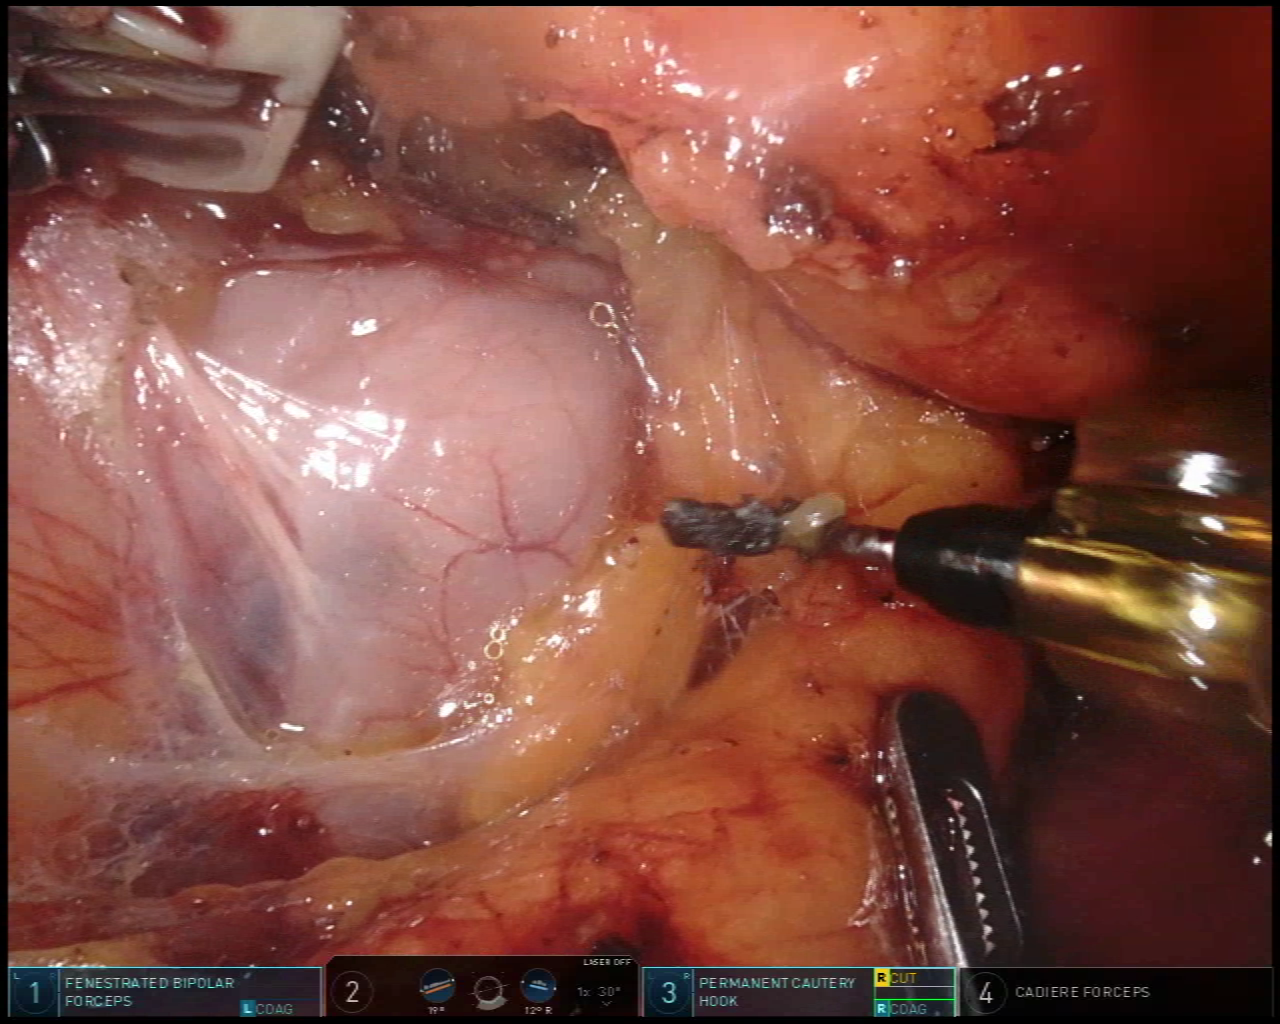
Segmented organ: stomach
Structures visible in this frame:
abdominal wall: no
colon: no
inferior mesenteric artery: no
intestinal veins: no
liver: no
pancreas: no
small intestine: no
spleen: no
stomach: yes
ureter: no
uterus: no
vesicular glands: no